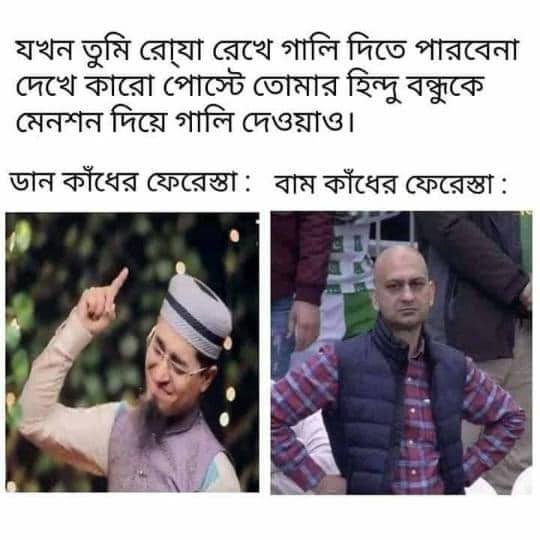
Text: যখন তুুমি রোযা রেখে গালি দিতে পারবেনা দেখে কারো পোস্টে তোমার হিন্দু বন্ধুকে মেনশন দিয়ে গালি দেওয়াও । ডান কাধের ফেরেস্তাঃ বাম কাধের ফেরেস্তাঃ
Label: Non Hate